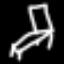
Label: chair